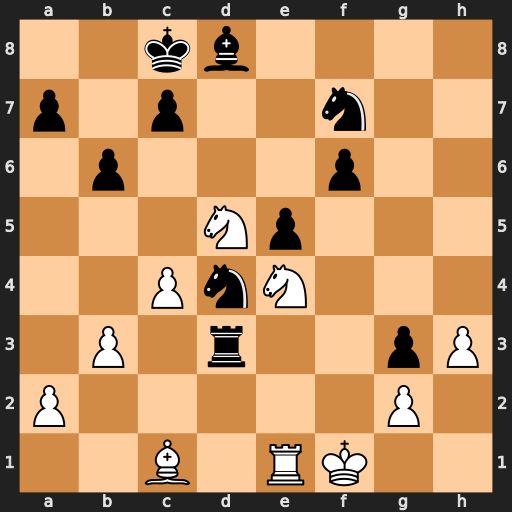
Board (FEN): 2kb4/p1p2n2/1p3p2/3Np3/2PnN3/1P1r2pP/P5P1/2B1RK2
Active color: w
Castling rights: -
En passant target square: -
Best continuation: Nb4 Rxb3 axb3